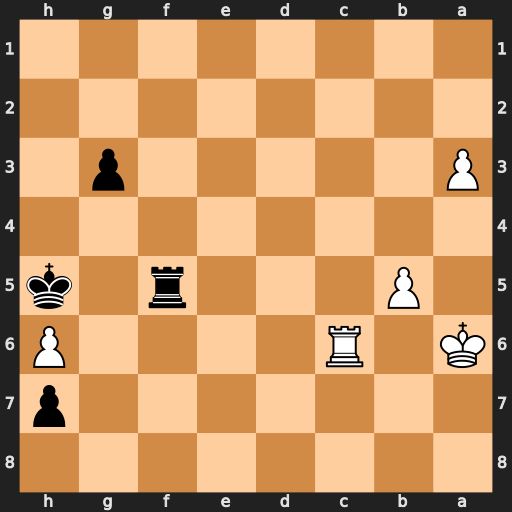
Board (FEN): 8/7p/K1R4P/1P3r1k/8/P5p1/8/8
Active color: b
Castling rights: -
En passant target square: -
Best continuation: g2 Rc1 Rf1